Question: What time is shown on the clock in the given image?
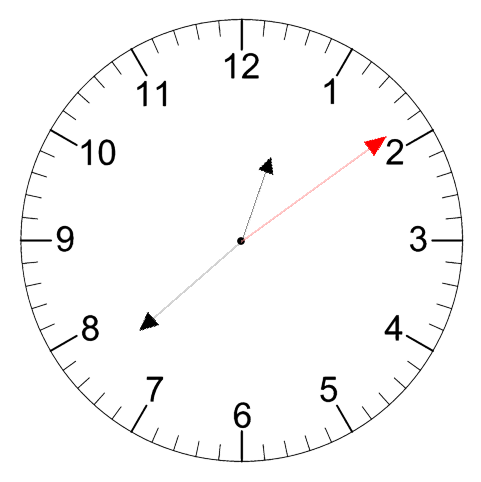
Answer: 12:38:09